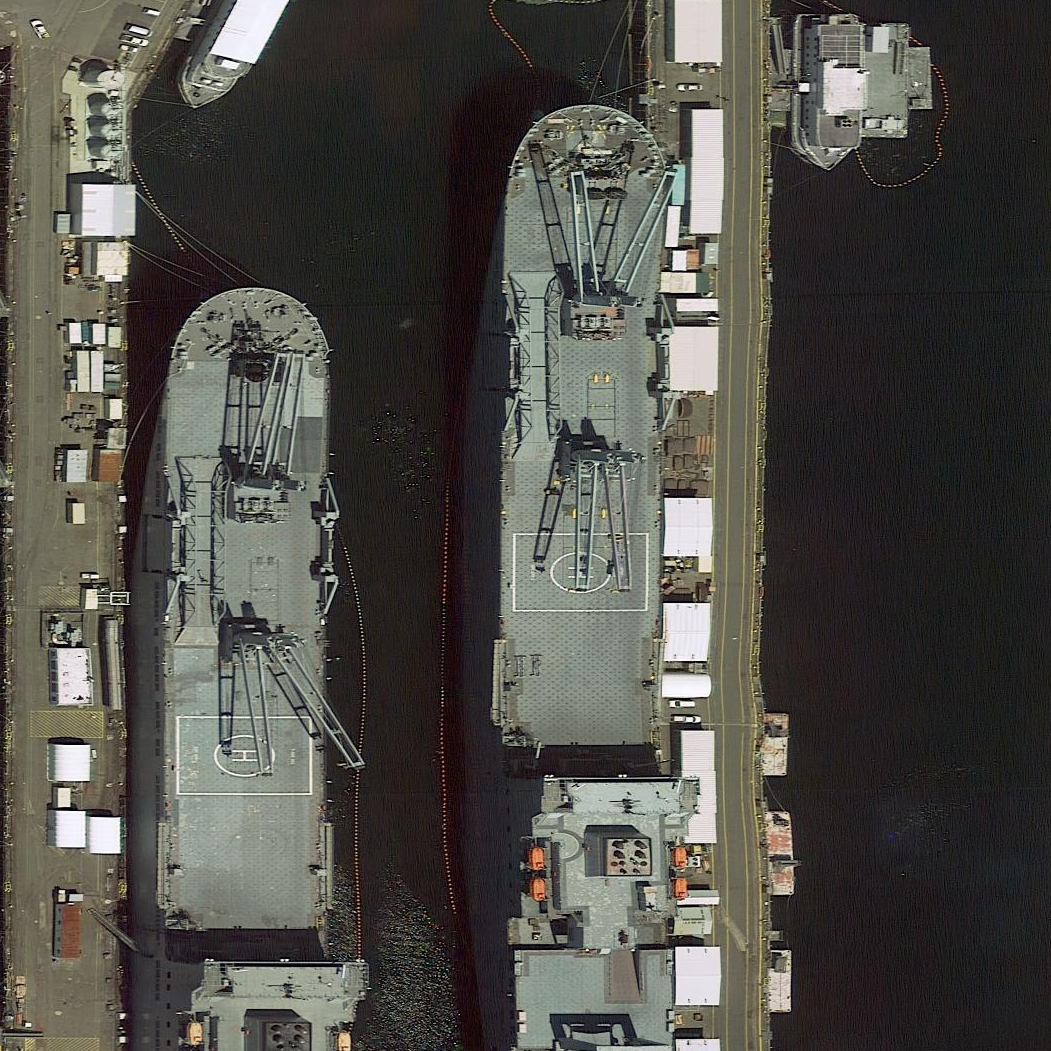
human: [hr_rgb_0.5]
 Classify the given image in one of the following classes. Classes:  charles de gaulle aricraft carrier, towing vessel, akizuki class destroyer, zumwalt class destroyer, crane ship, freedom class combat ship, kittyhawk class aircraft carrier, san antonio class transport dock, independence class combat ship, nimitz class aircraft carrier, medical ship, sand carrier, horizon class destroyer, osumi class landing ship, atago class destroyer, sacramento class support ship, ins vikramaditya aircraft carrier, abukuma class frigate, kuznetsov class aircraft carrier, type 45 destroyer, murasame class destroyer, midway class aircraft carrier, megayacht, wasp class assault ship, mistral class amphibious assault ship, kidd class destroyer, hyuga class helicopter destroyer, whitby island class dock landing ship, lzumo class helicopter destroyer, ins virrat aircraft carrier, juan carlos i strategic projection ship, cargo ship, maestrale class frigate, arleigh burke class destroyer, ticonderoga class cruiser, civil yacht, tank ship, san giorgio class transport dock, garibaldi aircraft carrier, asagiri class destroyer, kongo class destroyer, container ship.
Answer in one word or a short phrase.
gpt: Crane ship